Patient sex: F
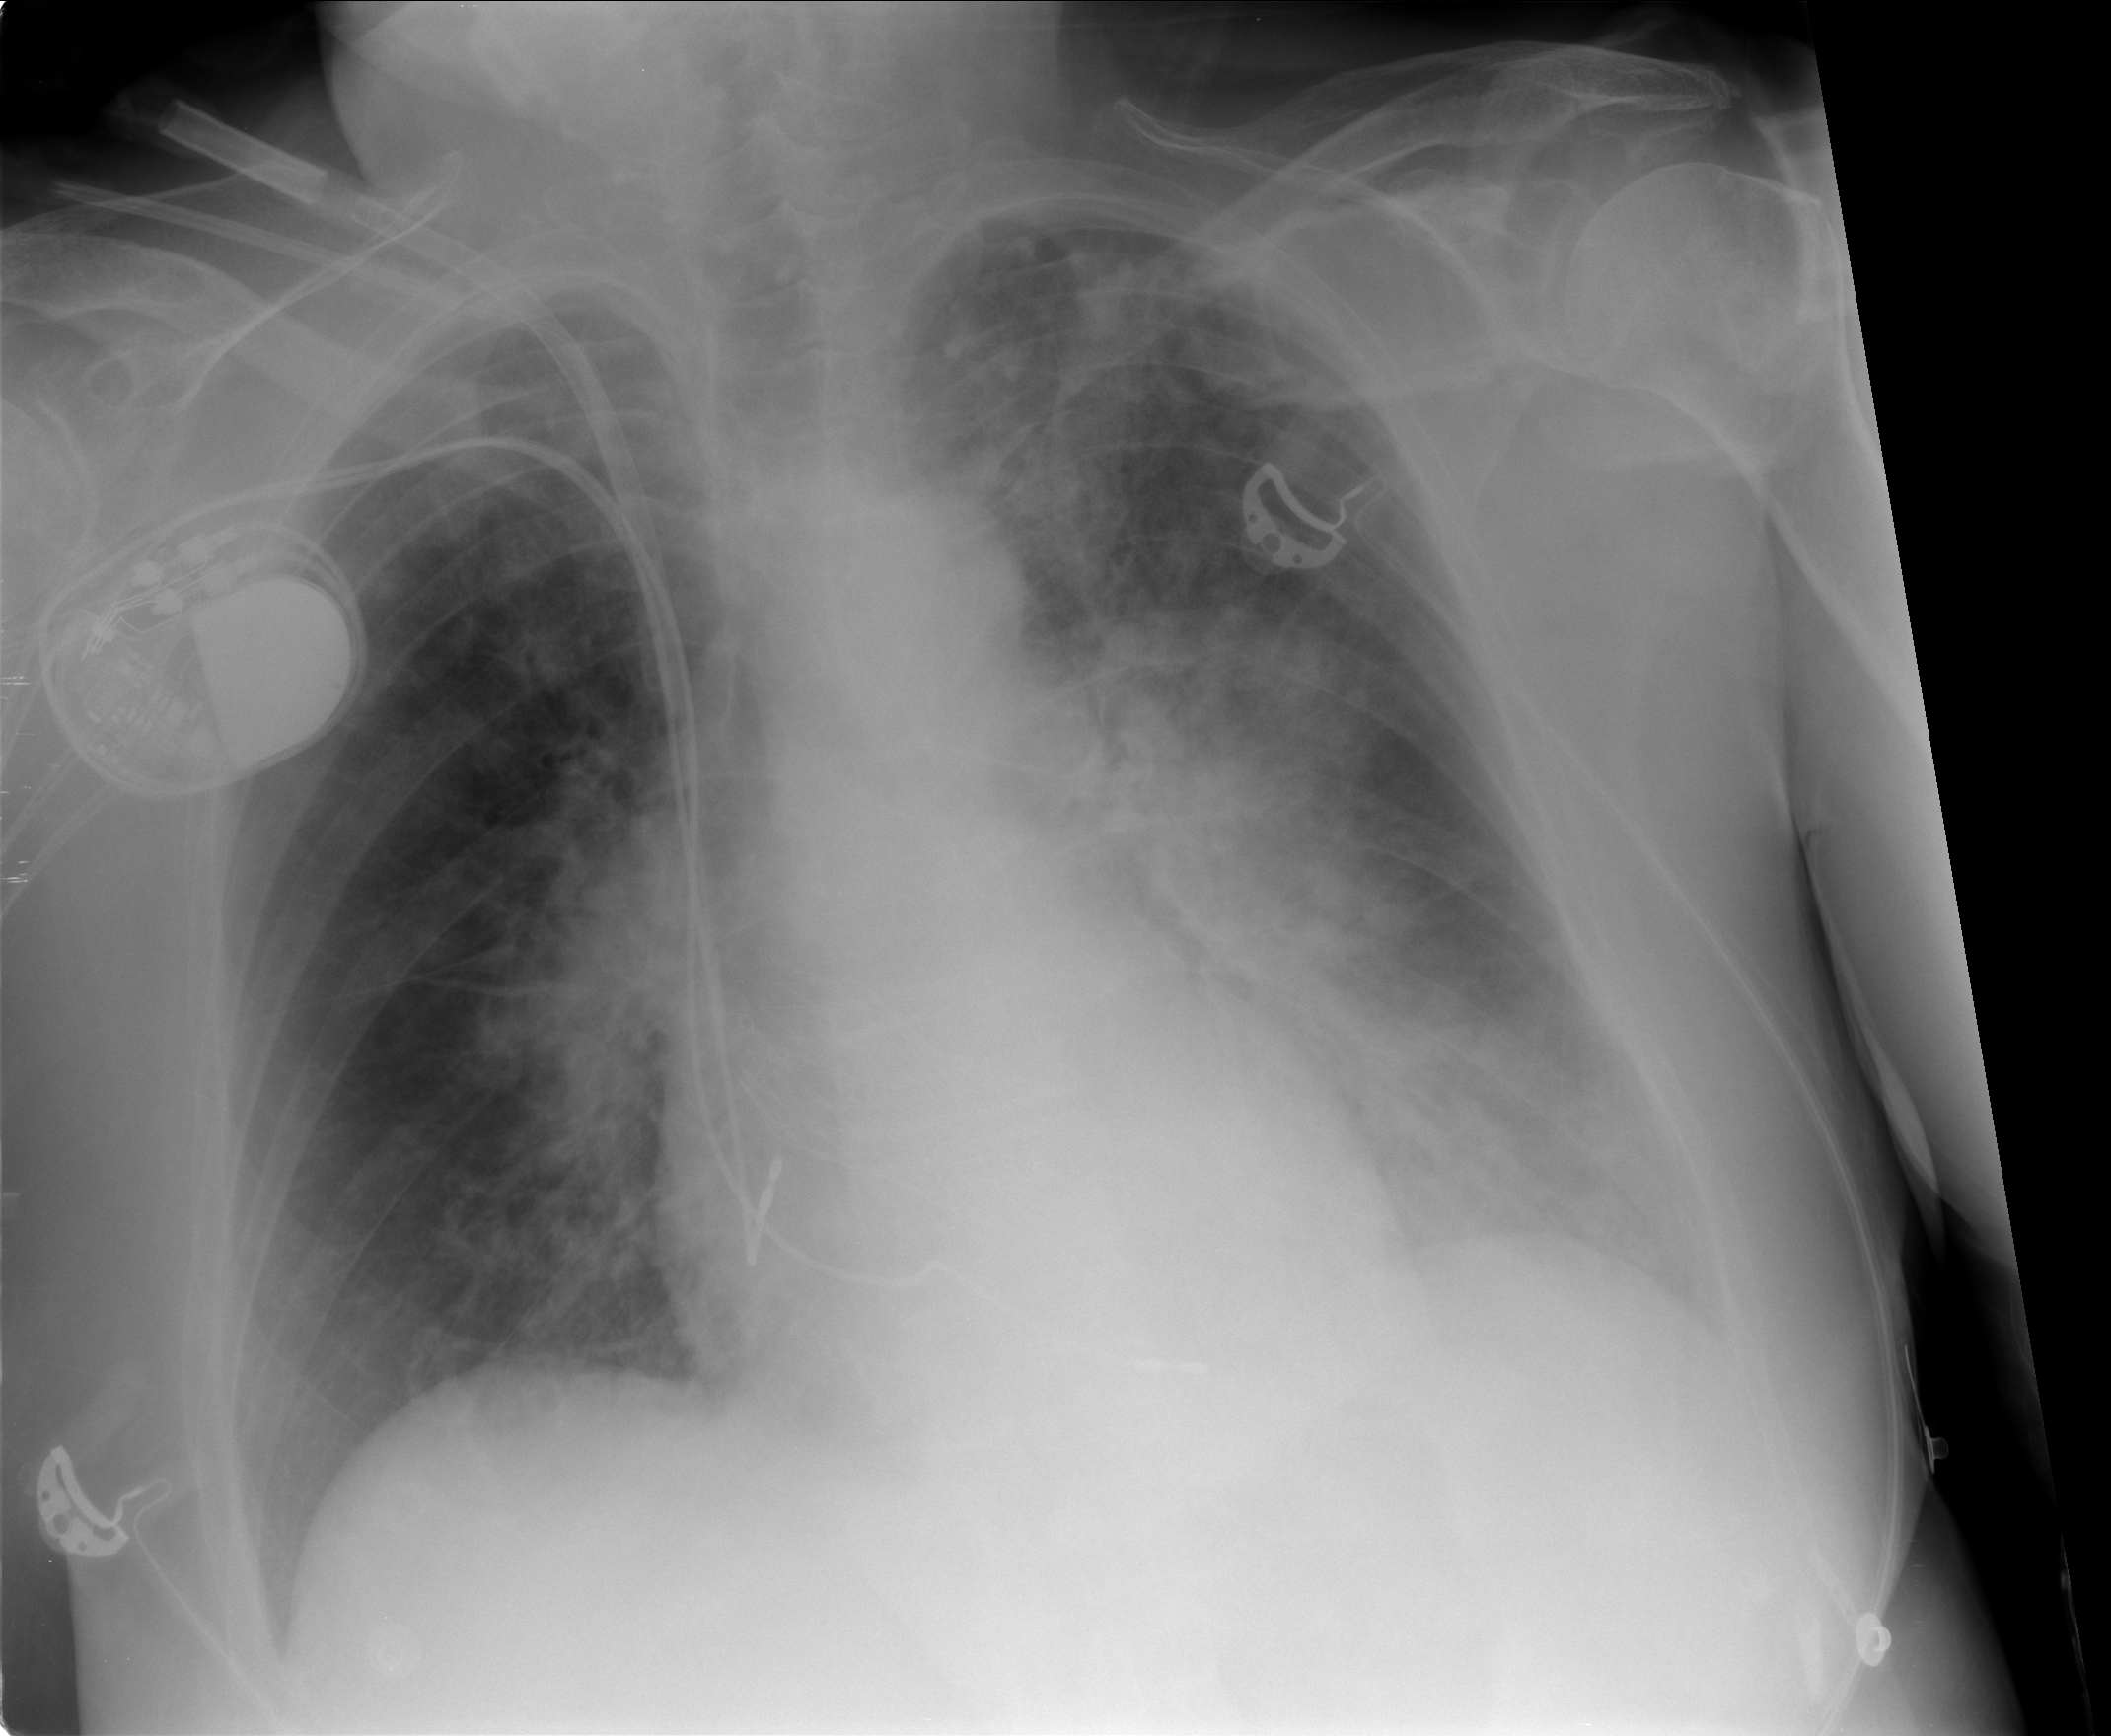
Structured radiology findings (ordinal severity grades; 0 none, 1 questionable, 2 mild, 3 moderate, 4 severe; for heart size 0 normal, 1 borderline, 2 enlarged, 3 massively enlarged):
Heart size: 0
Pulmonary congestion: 2
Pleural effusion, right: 0
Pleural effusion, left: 2
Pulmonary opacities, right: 2
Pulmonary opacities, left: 3
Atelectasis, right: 2
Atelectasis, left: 2